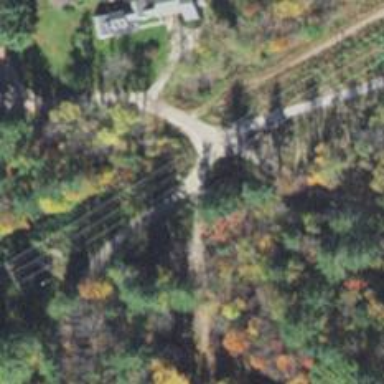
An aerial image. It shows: Driveway.